Question: I try now for two days to create a working 'GridView', but it won't work, this is how it looks like:

You see, my problem is overlapping text.
I already found out, that the height of a 'GridView' Row is set by the last item.
My XML looks so:
'''
<RelativeLayout xmlns:android="http://schemas.android.com/apk/res/android"
xmlns:tools="http://schemas.android.com/tools"
android:layout_width="match_parent"
android:layout_height="match_parent"
tools:context=".Startbildschirm">
<GridView
android:numColumns="2"
android:gravity="center"
android:layout_width="wrap_content"
android:layout_height="wrap_content"
android:id="@+id/listView"
android:layout_alignParentTop="true"
android:layout_alignParentLeft="true"
android:layout_alignParentStart="true"
android:layout_alignParentBottom="true"
android:layout_alignParentRight="true"
android:layout_alignParentEnd="true"
android:horizontalSpacing="5dp"
android:verticalSpacing="5dp"
/>
</RelativeLayout>
'''
My idea to fix this was to get the Height of the longest view in one Row and then set it as MinHeight to the last view. My problem was, that views are only saved as long they are visible, so on down and upscrolling the height was different again.
Does anyone have an idea how to fix this?
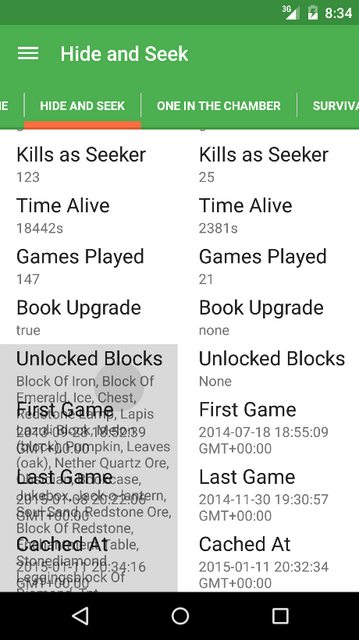
Answer: your problem lies with the gridViewItem layout (the one you inflate in the adapter)
not with the gridview, i belive it has
'''
android:layout_height="wrap_content"
'''
somewhere,
just set the layout height there to have a fixed amount of dp
'''
(android:layout_height ="10dp" for instance)
'''
then you will not have a problem.
2 options -
1)if the list isnt really long just use tableLayout and populate the rows in code, (the minus is that it doesn recicle views and therefor takes more memory than gridview) but it should get the effect you want (each row uses wrap content and adjusts to the length of text)
2)the adapter is using a list of some sort - run through it before using the grid and get the max height, now create a custom adapter that uses that (the max height) in your getView() to return approprite views (all of which big enough for max length)